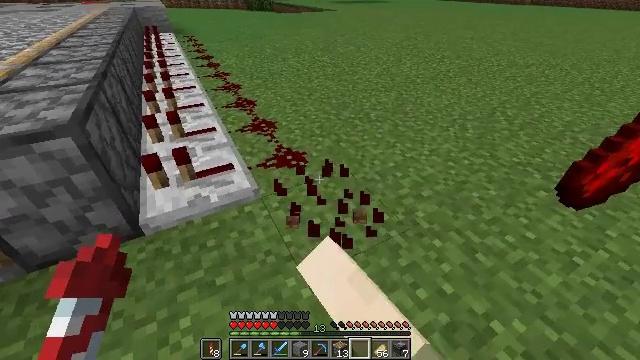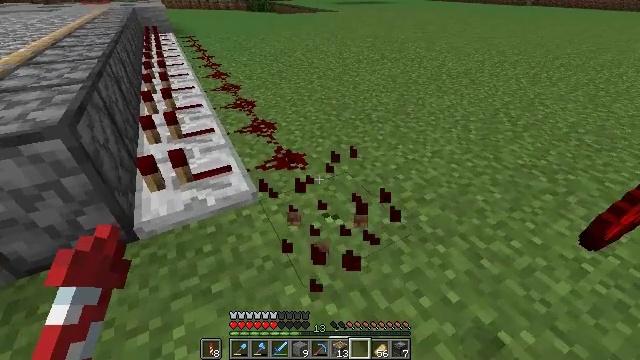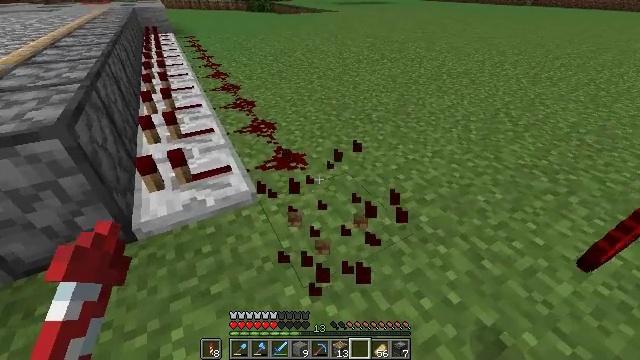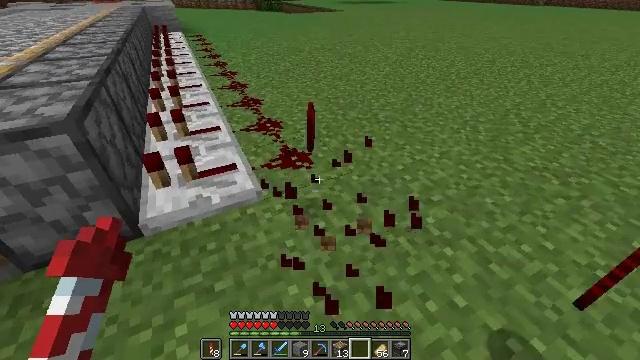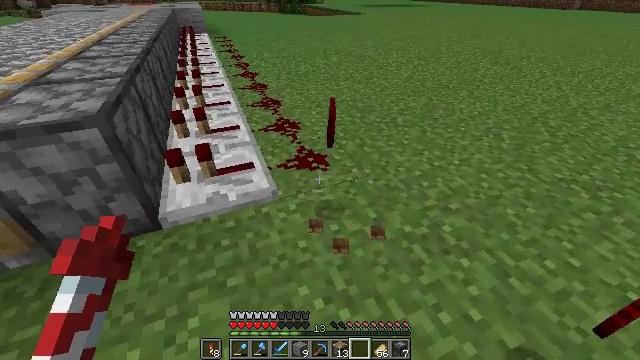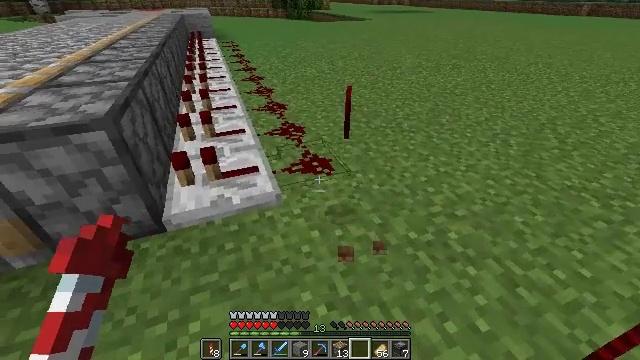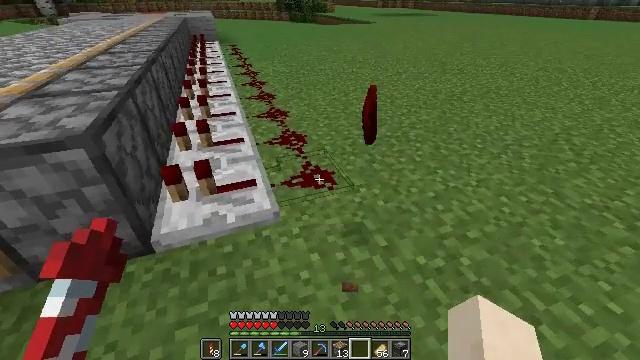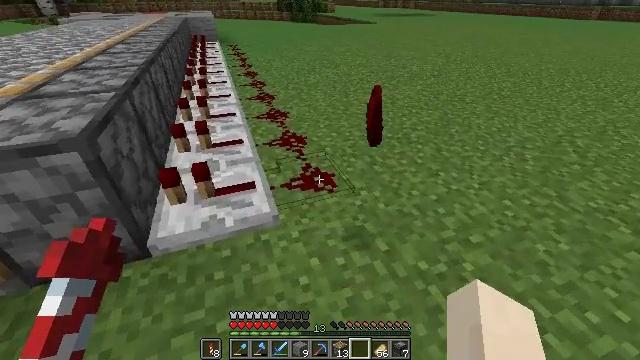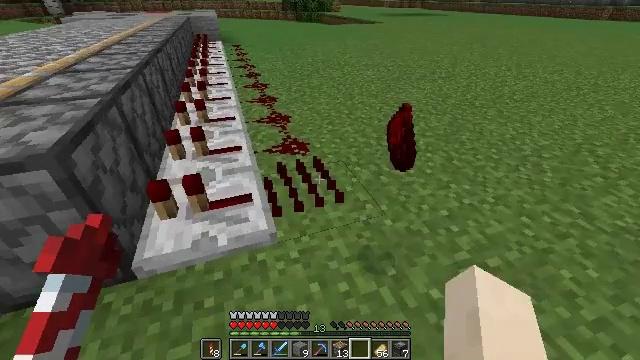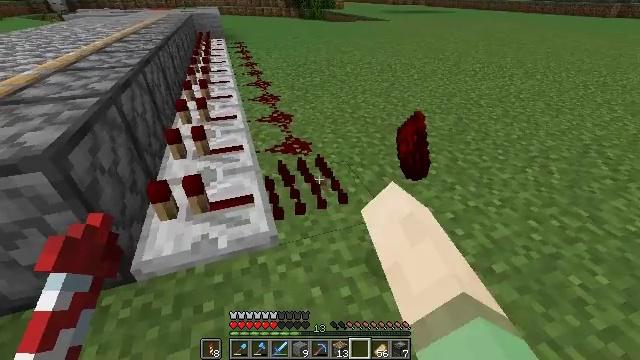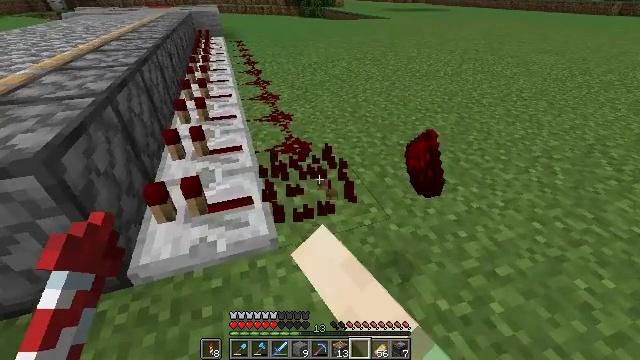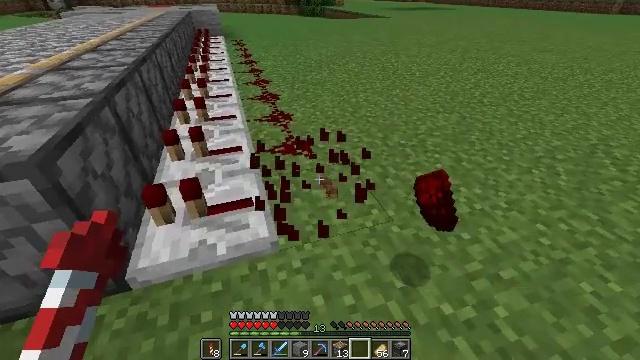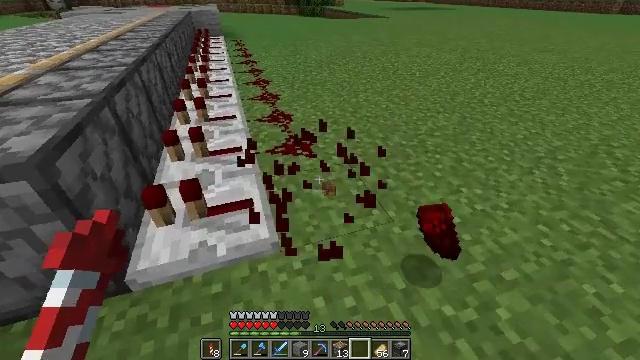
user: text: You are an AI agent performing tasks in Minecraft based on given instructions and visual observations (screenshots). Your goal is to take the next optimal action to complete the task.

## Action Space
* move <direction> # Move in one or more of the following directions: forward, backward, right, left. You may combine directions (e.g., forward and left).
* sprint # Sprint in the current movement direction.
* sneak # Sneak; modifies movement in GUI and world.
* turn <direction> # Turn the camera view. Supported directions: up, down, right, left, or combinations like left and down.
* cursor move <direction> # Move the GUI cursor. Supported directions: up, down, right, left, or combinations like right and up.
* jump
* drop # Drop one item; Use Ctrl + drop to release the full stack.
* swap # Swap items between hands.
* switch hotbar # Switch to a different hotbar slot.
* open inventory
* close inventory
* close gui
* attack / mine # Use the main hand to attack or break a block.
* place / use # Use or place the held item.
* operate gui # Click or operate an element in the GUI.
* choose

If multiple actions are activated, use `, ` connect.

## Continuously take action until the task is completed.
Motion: motion action
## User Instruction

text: Gather redstone wire from the ground.
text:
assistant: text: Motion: attack / mine
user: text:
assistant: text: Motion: no_op
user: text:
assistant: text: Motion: turn left
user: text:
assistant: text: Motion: turn left
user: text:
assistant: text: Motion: move forward, turn left
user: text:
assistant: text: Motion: move forward
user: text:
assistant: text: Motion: move forward
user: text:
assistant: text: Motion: attack / mine
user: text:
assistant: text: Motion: attack / mine
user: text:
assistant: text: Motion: attack / mine
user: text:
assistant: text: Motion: no_op
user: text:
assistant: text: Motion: no_op
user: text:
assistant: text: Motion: no_op